Interaction volume radius: 5 \u00c5
Interaction volume height: 30 \u00c5
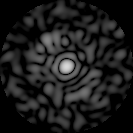
Disorder parameter: 0.8285